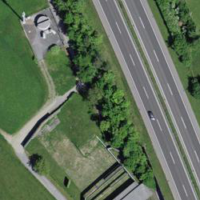
EUNIS habitat code: 57
Species observed at this site:
Corvus corone